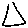
Label: triangle